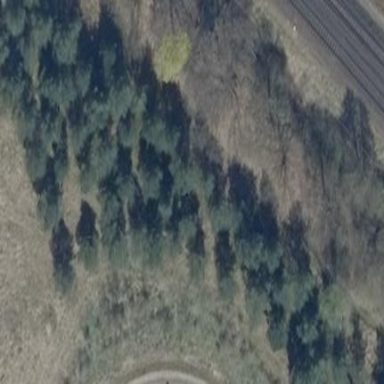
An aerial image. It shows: Forest area.